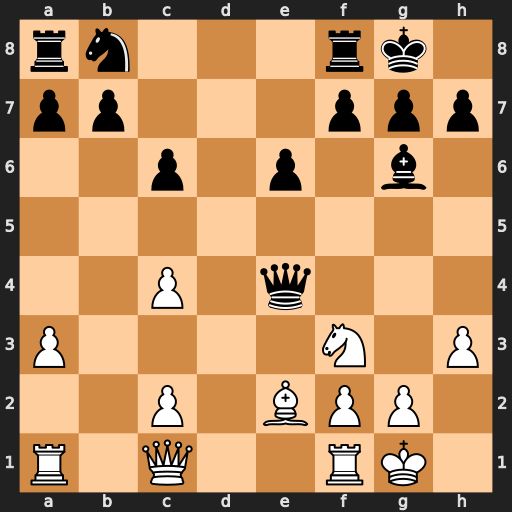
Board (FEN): rn3rk1/pp3ppp/2p1p1b1/8/2P1q3/P4N1P/2P1BPP1/R1Q2RK1
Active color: w
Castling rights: -
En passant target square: -
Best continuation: Bd3 Qxf3 gxf3